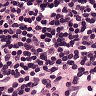
Metastatic tissue present: no